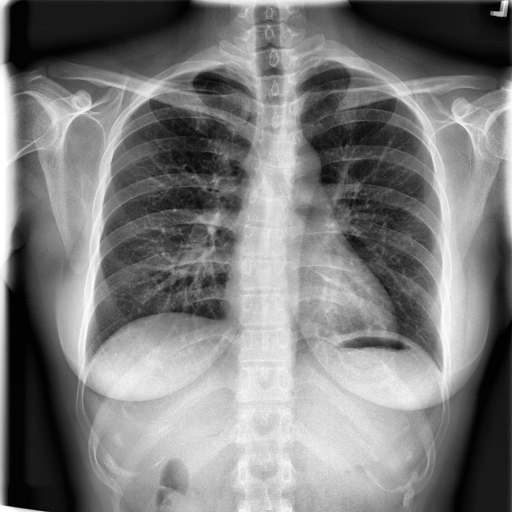
Finding: NORMAL